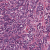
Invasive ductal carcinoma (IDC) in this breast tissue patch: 1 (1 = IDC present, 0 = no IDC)